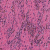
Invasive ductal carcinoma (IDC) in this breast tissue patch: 0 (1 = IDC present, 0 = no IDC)